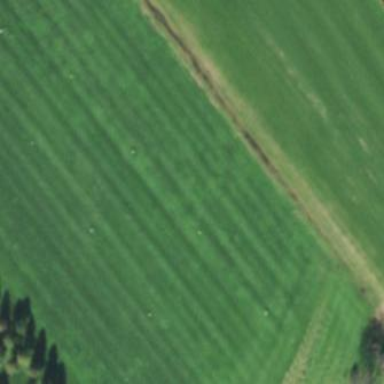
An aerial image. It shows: Grassy area used as driving range for golf.